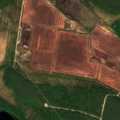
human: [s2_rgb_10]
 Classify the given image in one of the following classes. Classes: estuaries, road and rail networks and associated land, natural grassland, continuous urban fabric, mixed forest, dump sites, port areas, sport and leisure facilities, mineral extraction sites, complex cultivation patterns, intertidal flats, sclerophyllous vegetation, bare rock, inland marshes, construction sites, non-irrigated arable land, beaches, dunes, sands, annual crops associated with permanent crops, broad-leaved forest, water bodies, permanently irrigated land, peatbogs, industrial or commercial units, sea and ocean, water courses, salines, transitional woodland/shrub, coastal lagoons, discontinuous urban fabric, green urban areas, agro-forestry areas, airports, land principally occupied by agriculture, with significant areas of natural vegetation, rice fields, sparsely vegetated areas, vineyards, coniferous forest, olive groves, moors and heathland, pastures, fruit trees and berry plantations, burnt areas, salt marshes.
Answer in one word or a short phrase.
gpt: coniferous forest, mixed forest, peatbogs, water bodies